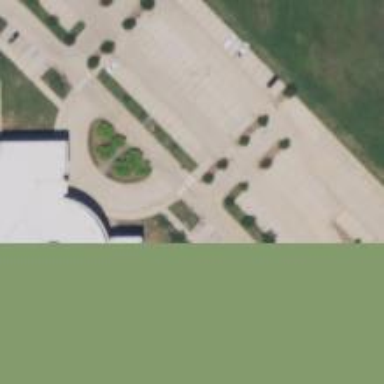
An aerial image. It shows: Parking space.